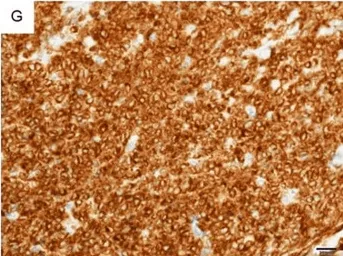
Histopathological examination of pathological cells. BCL2. X400).
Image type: pathology (immunostaining)